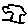
Label: tree